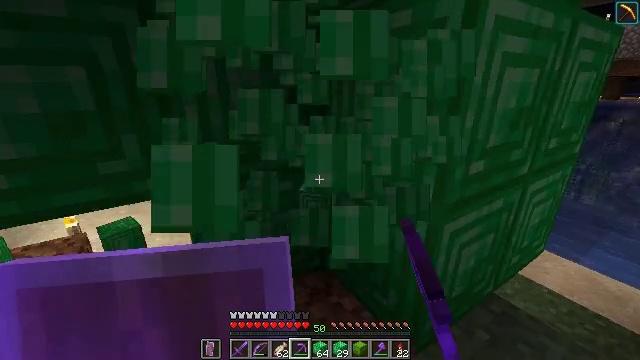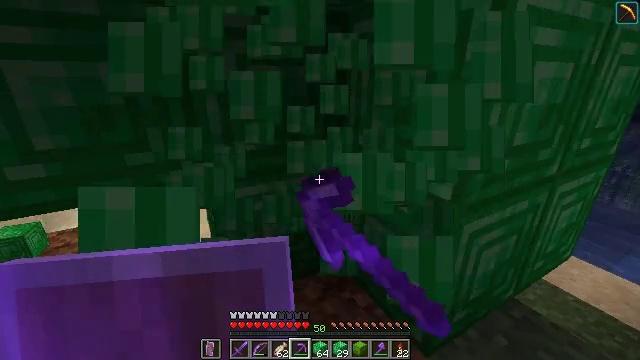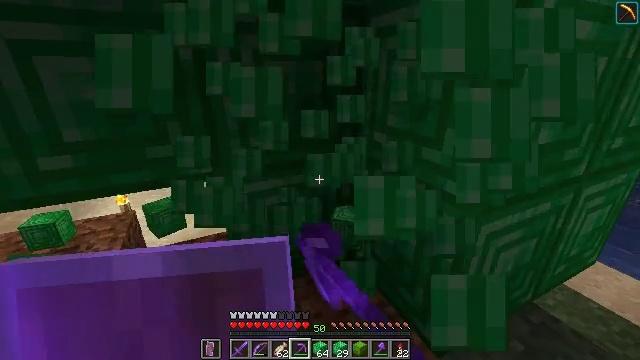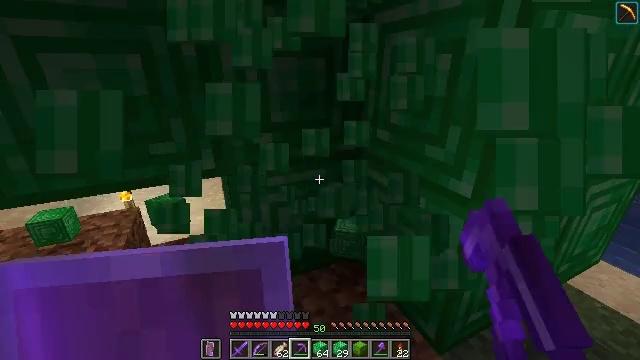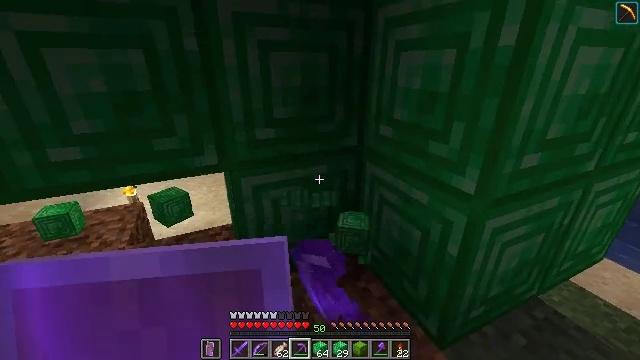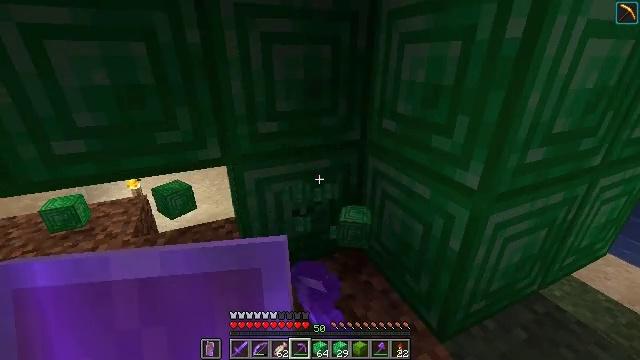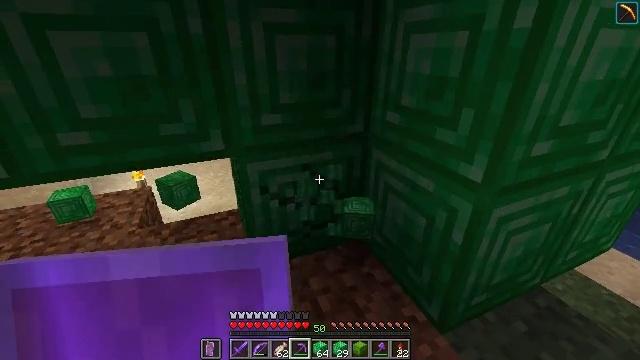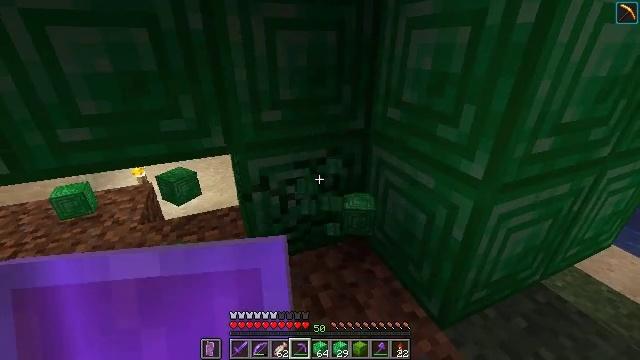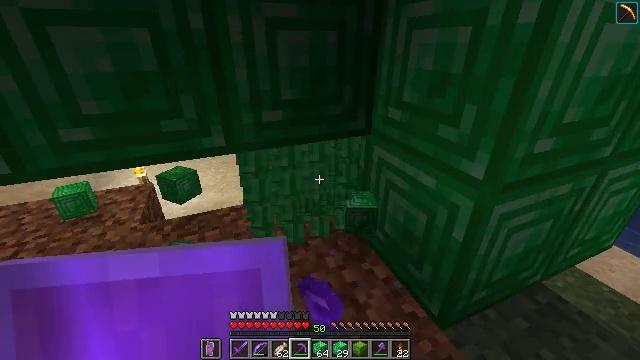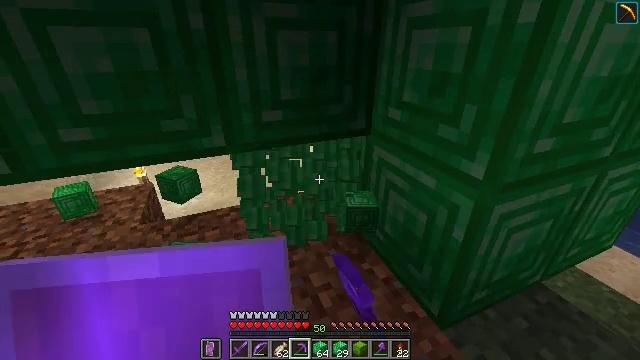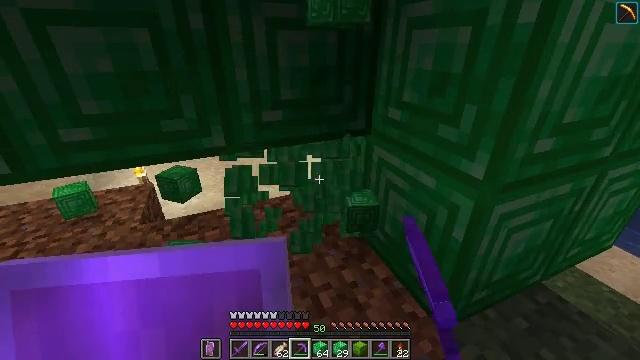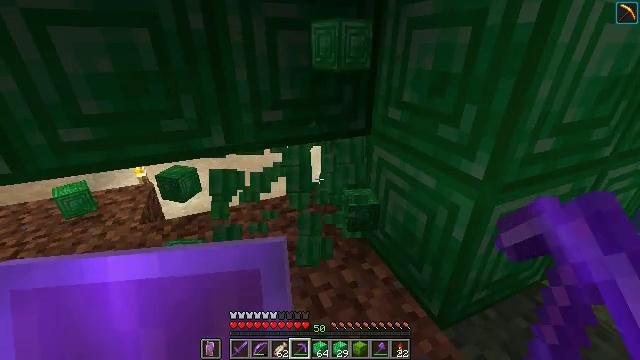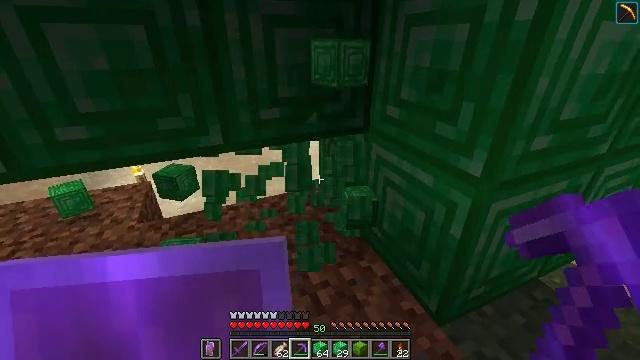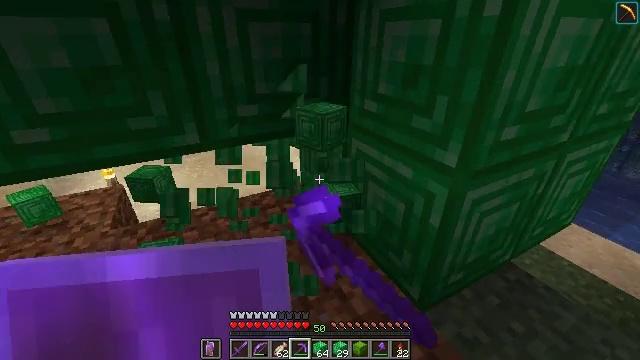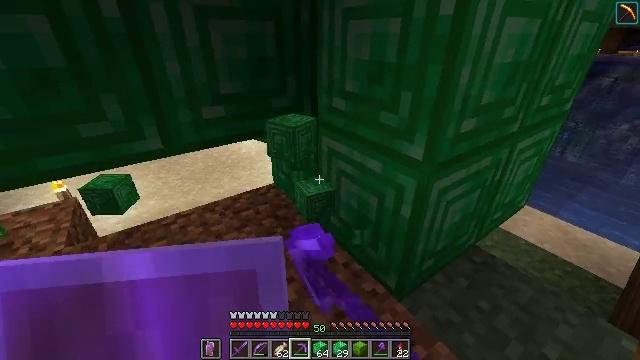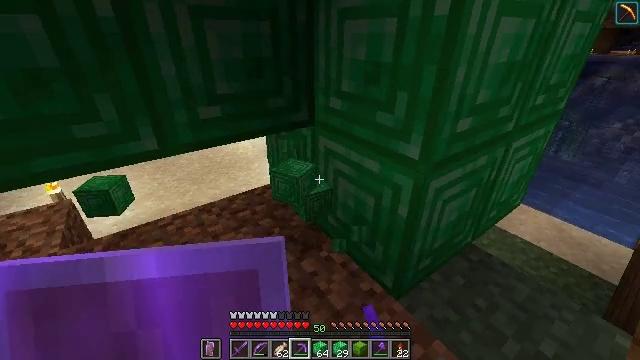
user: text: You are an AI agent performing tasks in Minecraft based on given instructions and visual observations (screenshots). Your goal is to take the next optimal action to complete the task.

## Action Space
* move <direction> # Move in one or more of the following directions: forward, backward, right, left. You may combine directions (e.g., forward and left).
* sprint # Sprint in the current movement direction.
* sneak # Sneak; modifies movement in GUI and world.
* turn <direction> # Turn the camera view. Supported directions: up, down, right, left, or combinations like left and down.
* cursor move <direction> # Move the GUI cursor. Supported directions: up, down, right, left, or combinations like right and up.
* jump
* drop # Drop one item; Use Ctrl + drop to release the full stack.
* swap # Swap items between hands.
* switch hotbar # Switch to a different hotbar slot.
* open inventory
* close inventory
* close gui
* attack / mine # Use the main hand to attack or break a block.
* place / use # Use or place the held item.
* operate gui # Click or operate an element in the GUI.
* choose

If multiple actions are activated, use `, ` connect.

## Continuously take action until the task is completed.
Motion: motion action
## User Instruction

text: Gather the emerald block from a structure.
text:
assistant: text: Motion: turn left, attack / mine
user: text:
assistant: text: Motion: turn left, attack / mine
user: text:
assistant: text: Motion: attack / mine
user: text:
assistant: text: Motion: attack / mine
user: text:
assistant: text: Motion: turn down, attack / mine
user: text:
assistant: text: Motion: turn down, attack / mine
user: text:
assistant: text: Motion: attack / mine
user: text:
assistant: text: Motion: attack / mine
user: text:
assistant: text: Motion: attack / mine
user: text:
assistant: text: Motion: attack / mine
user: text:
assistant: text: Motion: attack / mine
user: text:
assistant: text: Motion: attack / mine
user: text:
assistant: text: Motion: turn right, attack / mine
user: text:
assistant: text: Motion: turn right, attack / mine
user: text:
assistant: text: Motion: attack / mine
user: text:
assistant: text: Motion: attack / mine
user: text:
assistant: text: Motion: move forward, turn left and up, attack / mine
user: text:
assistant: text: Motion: move forward, turn left and up, attack / mine
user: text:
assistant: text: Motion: move forward, turn left and up, attack / mine
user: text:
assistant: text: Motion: move forward, turn left and up, attack / mine
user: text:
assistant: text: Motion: move forward, attack / mine
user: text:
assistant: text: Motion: attack / mine
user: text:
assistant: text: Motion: attack / mine
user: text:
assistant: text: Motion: attack / mine
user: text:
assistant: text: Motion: attack / mine
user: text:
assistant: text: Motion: attack / mine
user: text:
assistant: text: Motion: attack / mine
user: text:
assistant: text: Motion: turn left and up, attack / mine
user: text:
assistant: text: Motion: turn left and up, attack / mine
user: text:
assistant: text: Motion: turn left, attack / mine